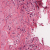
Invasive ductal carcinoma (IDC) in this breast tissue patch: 1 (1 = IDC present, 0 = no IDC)